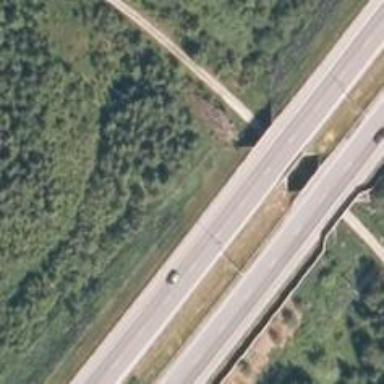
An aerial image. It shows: Asphalt motorway.